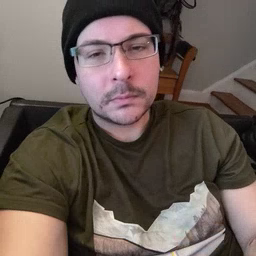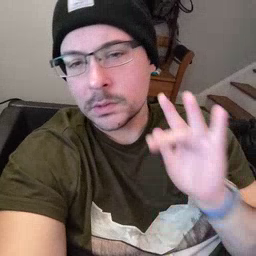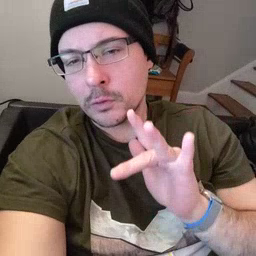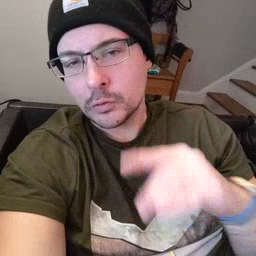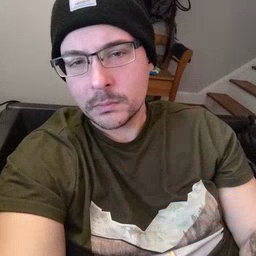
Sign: touch